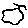
Label: cloud